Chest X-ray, AP view. Patient: 58 years old, sex M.
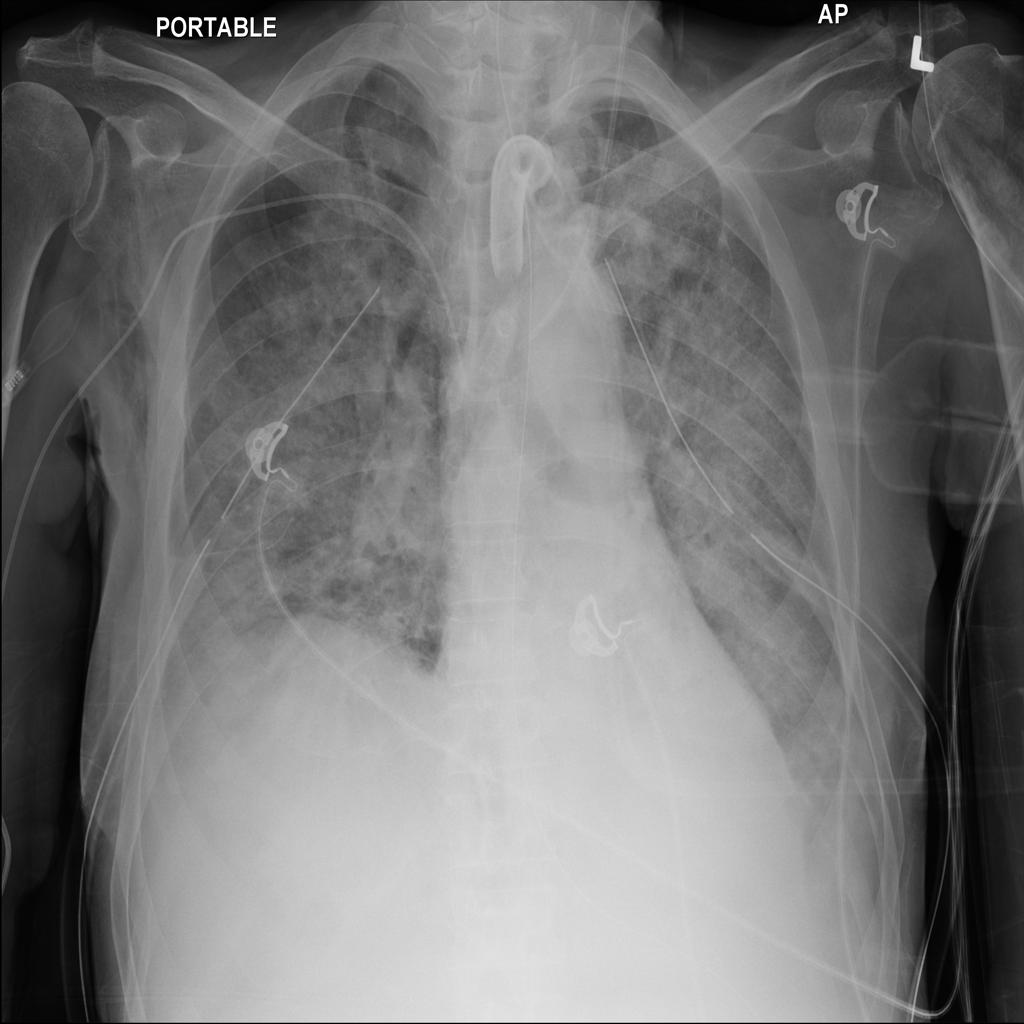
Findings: Atelectasis